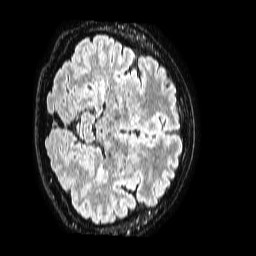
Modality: FLAIR
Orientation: axial
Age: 43
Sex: male
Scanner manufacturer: philips
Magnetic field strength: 1.5 T
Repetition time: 4.8 s
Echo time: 0.3 s